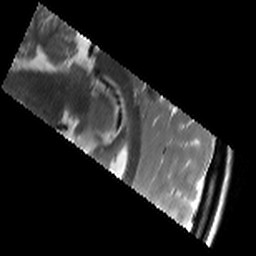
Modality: T2w
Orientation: sagittal
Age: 20
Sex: female
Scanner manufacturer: siemens
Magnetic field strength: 3 T
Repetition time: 8.02 s
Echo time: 0.08 s